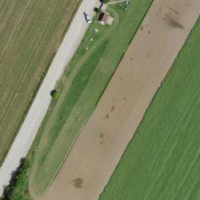
EUNIS habitat code: 53
Species observed at this site:
Corvus corone
Oenanthe oenanthe
Ardea alba
Alauda arvensis
Sturnus vulgaris
Emberiza citrinella
Dendrocopos major
Corvus frugilegus
Passer domesticus
Saxicola rubicola
Lanius collurio
Buteo buteo
Falco tinnunculus
Turdus merula